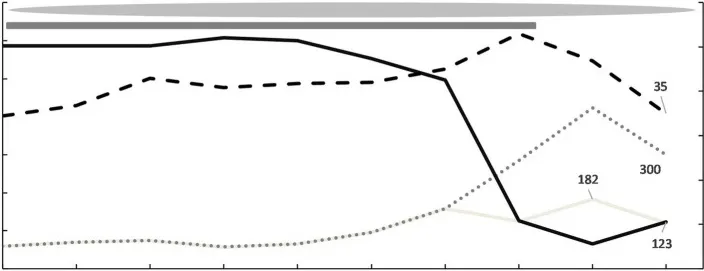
The result of blood gas analysis showed an improvement in the oxygenation index.
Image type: pathology (immunostaining)